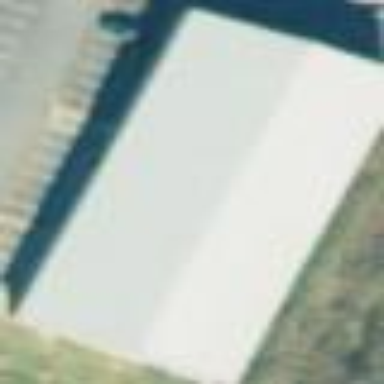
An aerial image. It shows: Commercial building.